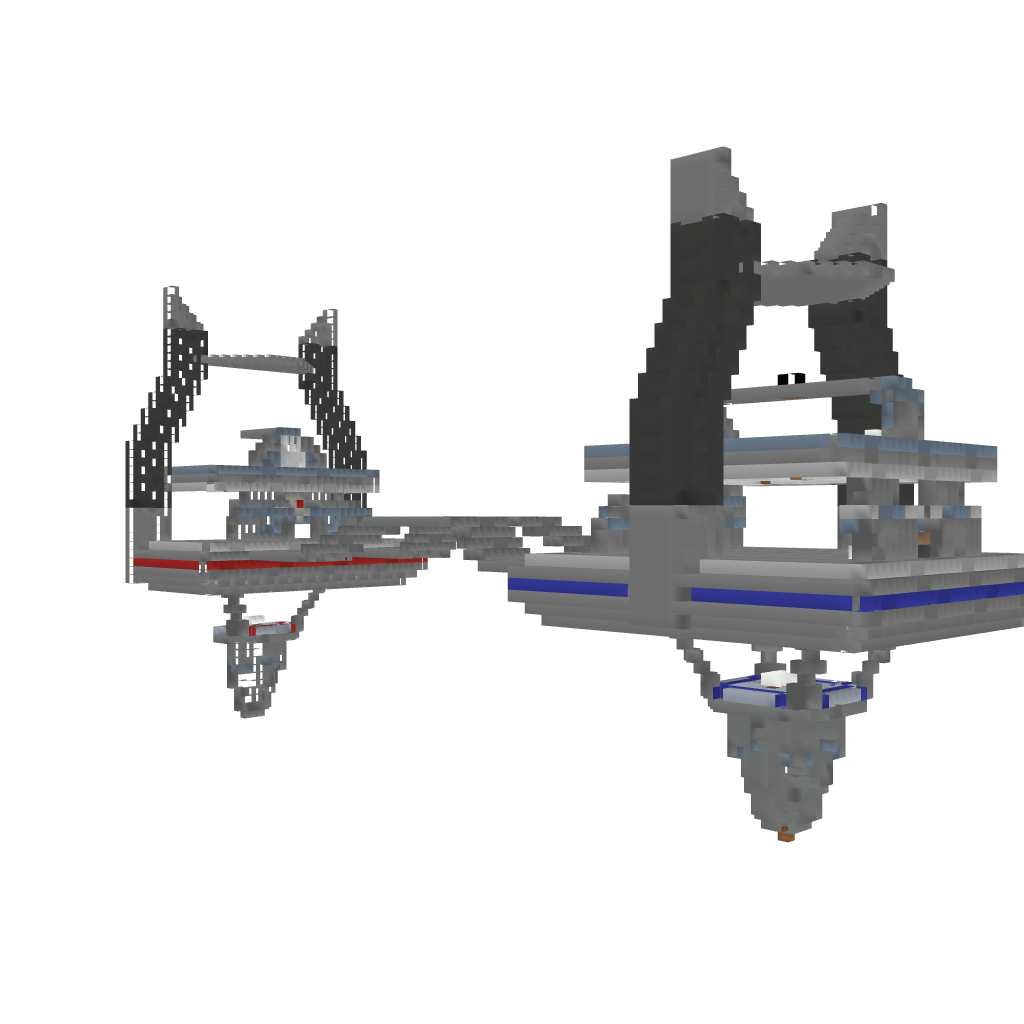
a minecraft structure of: Ctf arena